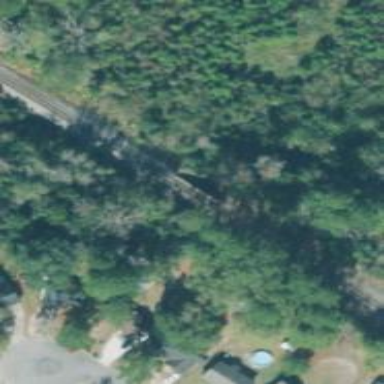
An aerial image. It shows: Railway track.